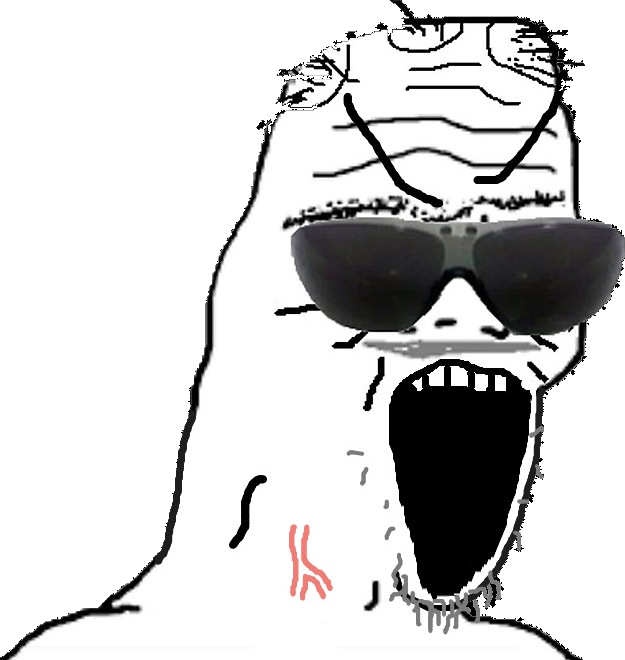
Label: 5_Boomer